Field crop: maize
Growth stage: 1
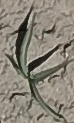
Species: sorghum